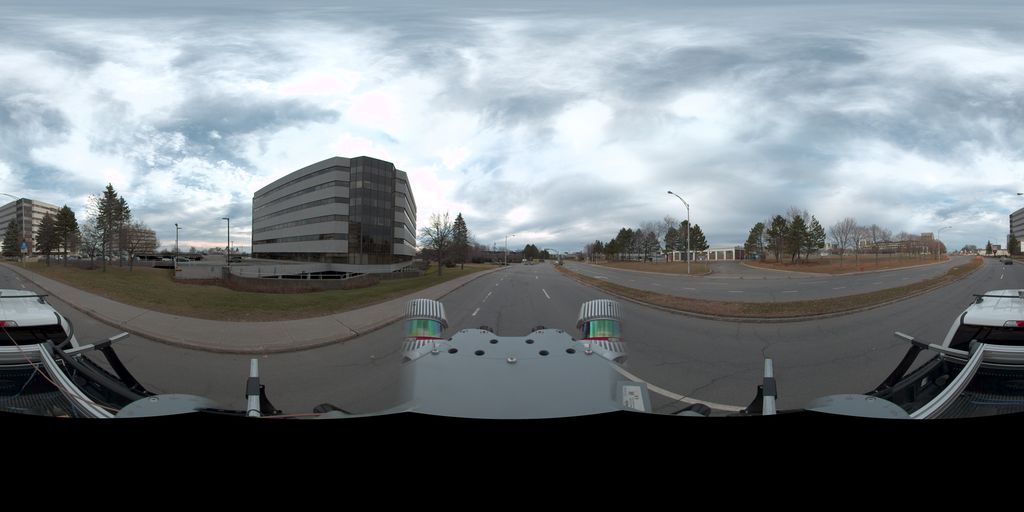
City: quebec_city